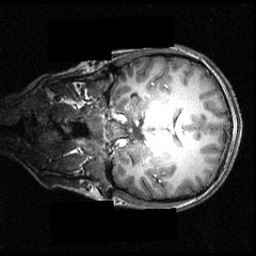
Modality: T1w
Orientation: coronal
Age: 20
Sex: female
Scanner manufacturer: siemens
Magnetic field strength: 3.951 T
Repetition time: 1.5 s
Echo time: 0.00335 s